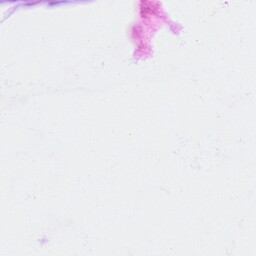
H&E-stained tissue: Breast